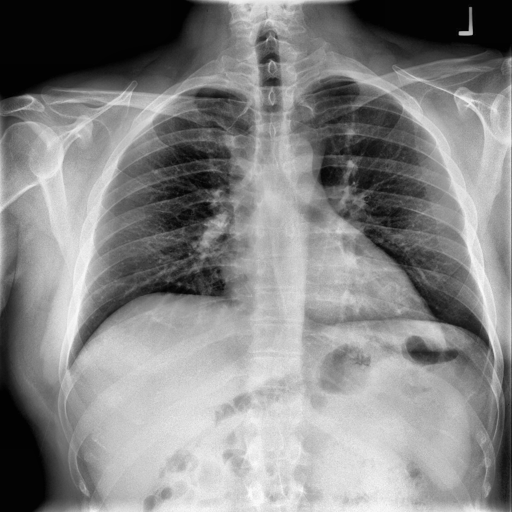
Finding: NORMAL